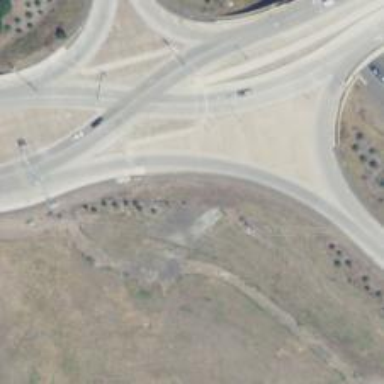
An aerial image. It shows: Motorway link at diverging diamond interchange (DDI) junction.